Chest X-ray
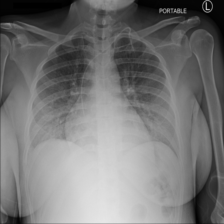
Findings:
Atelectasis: negative
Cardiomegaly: negative
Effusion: negative
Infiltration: positive
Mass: negative
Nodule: negative
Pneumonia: negative
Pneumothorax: negative
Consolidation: negative
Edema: negative
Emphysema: negative
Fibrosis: negative
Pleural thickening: negative
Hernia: negative